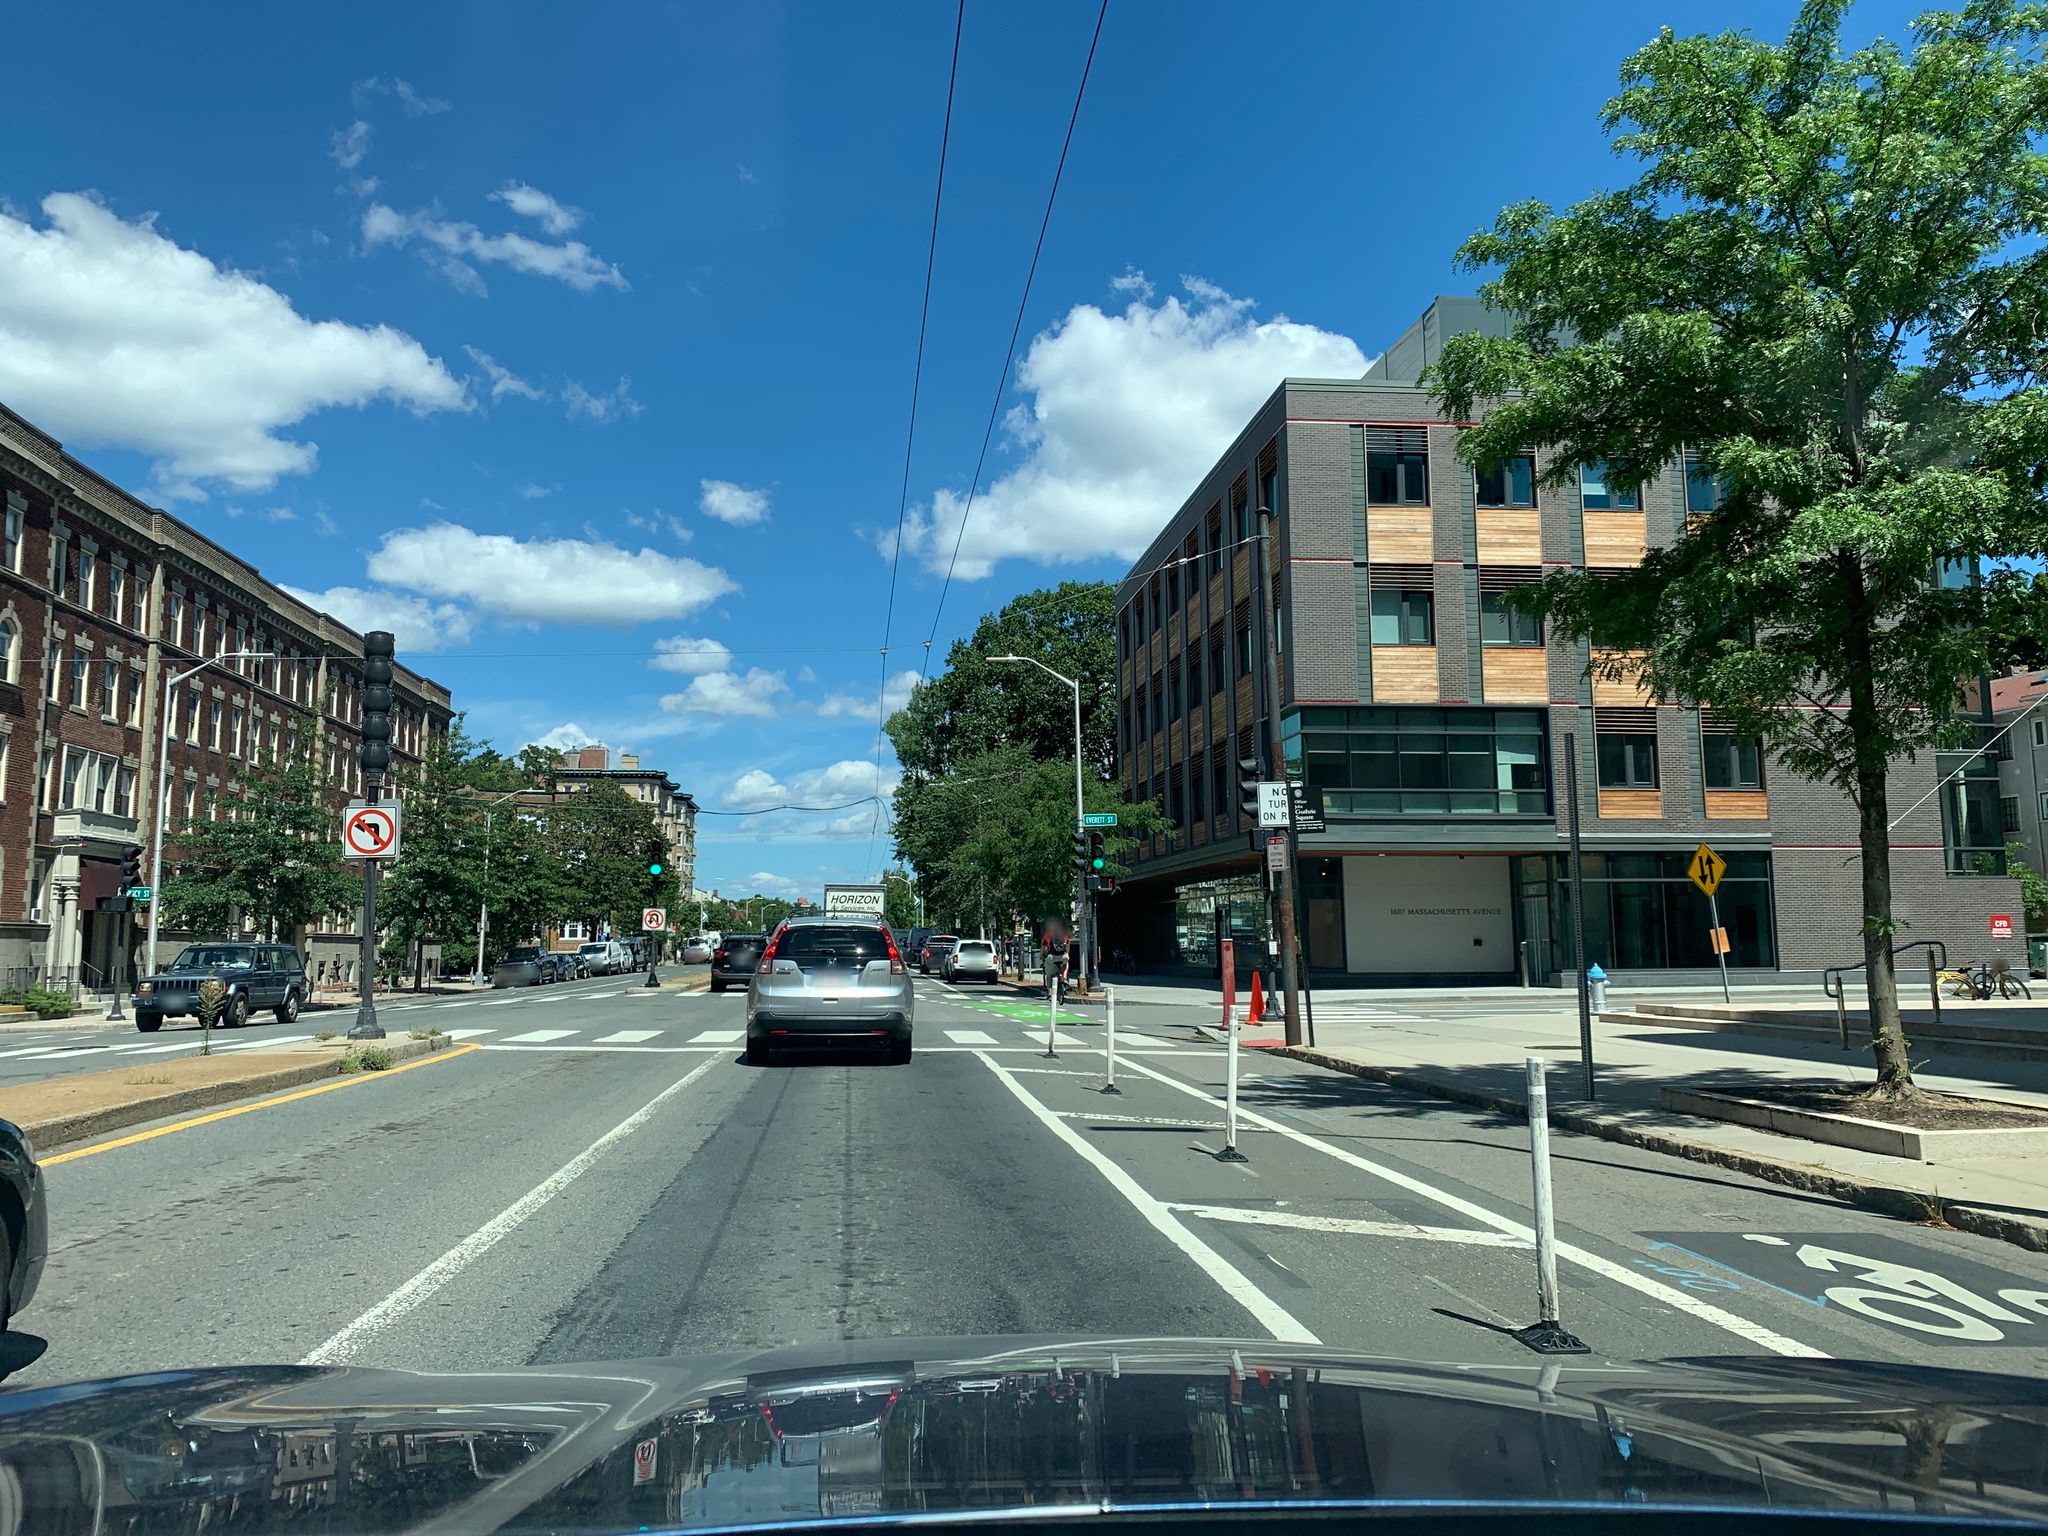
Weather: clear
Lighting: day
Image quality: good
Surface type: driving surface
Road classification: primary
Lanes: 2
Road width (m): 20.1
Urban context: urban centre
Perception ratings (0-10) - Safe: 7.05, Lively: 8.06, Beautiful: 6.29, Boring: 1.36, Depressing: 3.11, Wealthy: 7.8